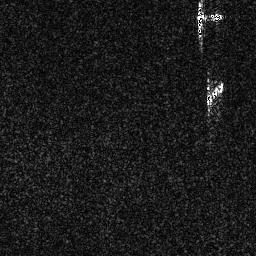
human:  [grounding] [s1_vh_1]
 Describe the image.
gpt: In the satellite image, there is  <ref>1 small ship </ref> <box>[[76, 4, 87, 8, 0]]</box> located at top right,  <ref>1 medium ship </ref> <box>[[80, 30, 87, 40, 0]]</box> located at right.